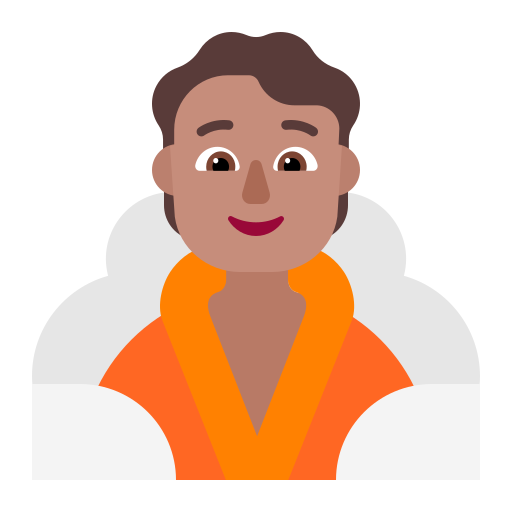
person in steamy room flat